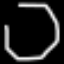
Label: octagon